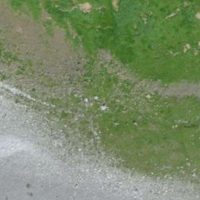
EUNIS habitat code: 26
Species observed at this site:
Dactylorhiza viridis
Sempervivum montanum
Geum montanum
Plantago alpina
Sedum alpestre
Lotus alpinus
Pinguicula alpina
Crepis aurea